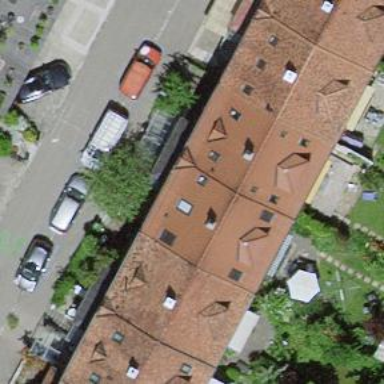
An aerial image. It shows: Residential building with roof made of maroon roof tiles.